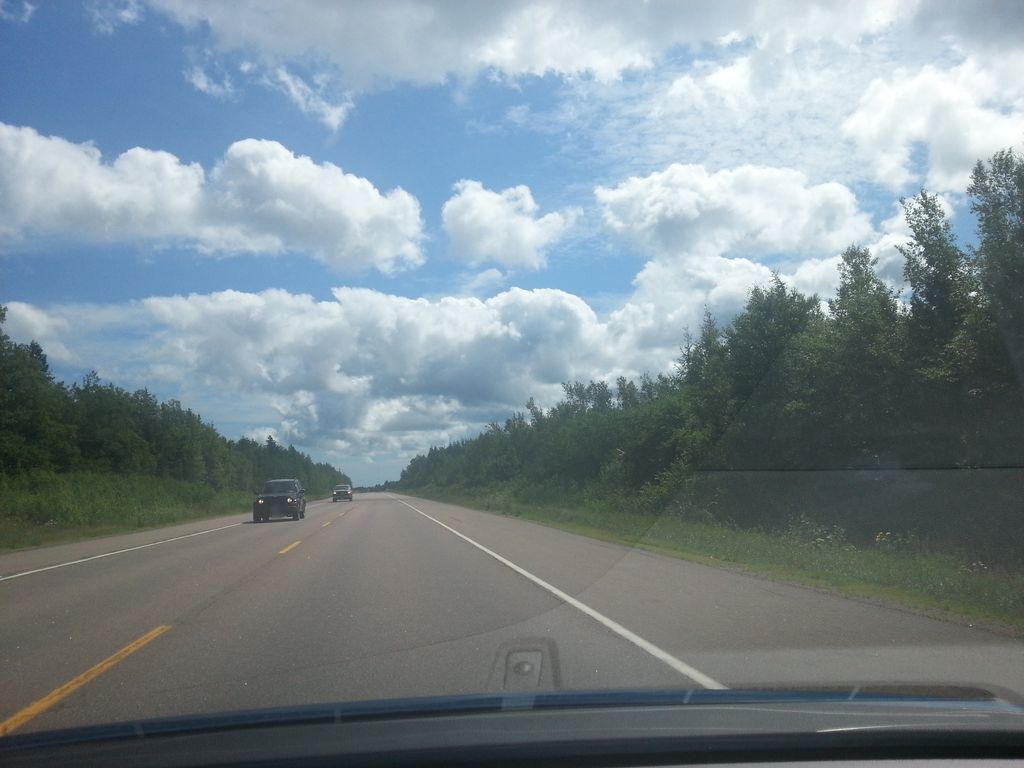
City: charlottetown